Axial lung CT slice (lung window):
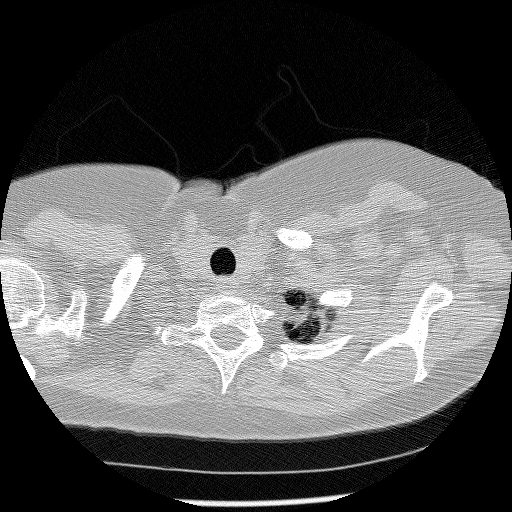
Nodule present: no